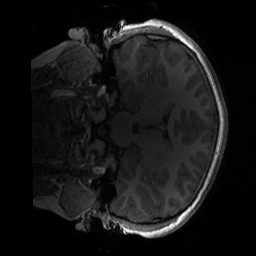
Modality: T1w
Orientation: coronal
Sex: male
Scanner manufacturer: siemens
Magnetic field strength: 3 T
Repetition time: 1.9 s
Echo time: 0.00243 s